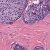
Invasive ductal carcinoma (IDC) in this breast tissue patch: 0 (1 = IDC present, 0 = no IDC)